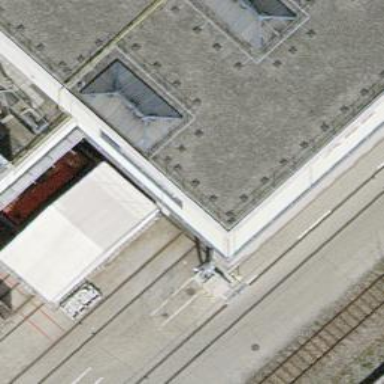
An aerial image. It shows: Single-track railway spur tunnel passing through building.